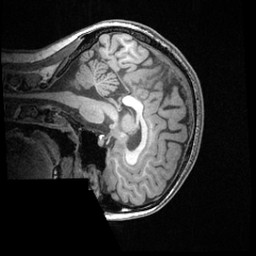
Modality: T1w
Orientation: sagittal
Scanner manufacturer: ge
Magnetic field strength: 3 T
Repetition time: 0.008572 s
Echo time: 0.003384 s